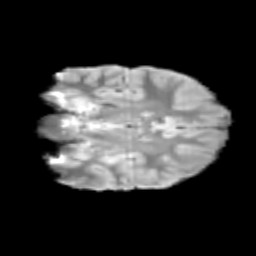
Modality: T2w
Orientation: coronal
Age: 9
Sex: male
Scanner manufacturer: siemens
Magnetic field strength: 3 T
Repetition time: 3.8 s
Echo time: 0.07 s